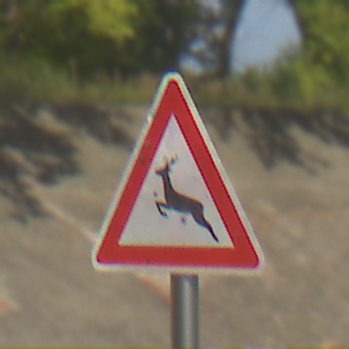
Verkehrszeichen: WildwechselRechts
Umgebung: Outdoor, Nature
Tageszeit: MorningAfternoon
Wetter: PartlyCloudy
Licht: Natural
Jahreszeit: NotSpecified
Kontrast: HighContrast